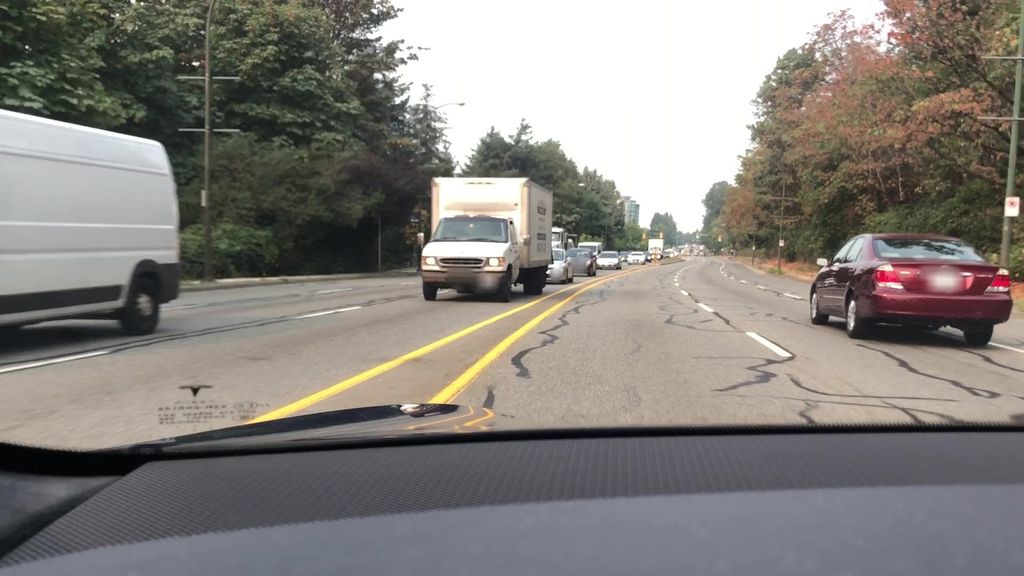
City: vancouver